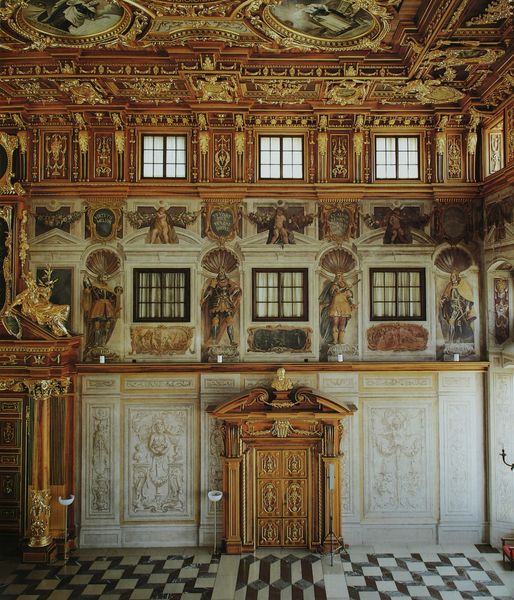
Titel: Westlicher Teil der Südwand des Goldenen Saales
Künstler: Johann Matthias Kager
Standort: Augsburg
Institution: Rathaus
Schlagwörter: blau, gemälde, mann, weiß, gelb, grün, menschen, braun, bunt, fenster, frau, glas, grau, hell, holz, kariert, lampe, lampen, licht, marmor, männer, raum, schmuck, schwarz, säule, säulen, tür, gebäude, haus, rot, schloss, karo, malerei, muster, ornament, schachbrett, schachbrettmuster, alt, wand, architektur, barock, bildnis, innenraum, porträt, vorhang, gitter, kirche, boden, gold, interieur, decke, innen, girlande, krone, renaissance, rokoko, schön, tondo, engel, skulptur, statue, relief, ecke, fassade, italien, perspektive, türen, fußboden, tanzsaal, hellbraun, giebel, farbe, türe, grisaille, pilaster, saal, figuren, kuppel, fliessen, könig, dekoration, vorhänge, büste, glanz, dekor, ornamente, verzierung, wandmalerei, türrahmen, leuchter, stuck, balken, innenansicht, bronze, hoch, tor, bemalt, halle, foto, fotografie, photographie, nische, antike, medaillon, dreistöckig, palast, palazzo, schwarz weiß, fliesen, holzdecke, mosaik, kunst, pracht, rathaus, ritter, rom, kapitell, schnitzerei, photo, wandschmuck, fries, dreiecksgiebel, portal, sims, schnörkel, gesims, skulpturen, statuen, voluten, herrschaftlich, farbfoto, residenz, götter, manierismus, fresken, florenz, reichtum, antikisierend, etagen, porticus, deckenfresken, kasetten, kassetten, kassettendecke, konsole, muschel, deckengemälde, fresko, museum, marmorboden, muscheln, prunk, teuer, putten, illusion, helden, putti, täuschung, geometrie, quadrat, aufnahme, verzierungen, fresco, ovale, kirsche, süddeutschland, schnitzereien, schnitzwerk, rinascimental, kostbar, vertäfelung, historisch, aufriss, nischen, profanbau, aedikula, hofgarten, deckenmalerei, kasettendecke, segmentgiebel, thympanon, nischenfiguren, wanddekoration, tondi, geschmückt, decken, prachtvoll, augsburg, vertikale, landshut, pompös, holzverkleidung, conchen, innenausstattung, musche, apostel, ficken, scheinarchitektur, altertum, blattgold, schörkel, ikonografie, mamorboden, prunksaal, stuckatur, braung, rockocko, goldener saal, marmorrelief, augentäuschung, schwarzt, photograhie, marmaor, atatuen, ausgeschmückt, dan brown, frescken, gay, gesprenger giebel, gesprengter giebel, glibel, kachelhoden, kassettierte decke, langegot, marmorsaal, muschelmotiv, muschelnischen, muschelornamente, roccofassade, sacral, scheinfenster, deckenfreko, innnen, protz, innenruam, oranemente, kostbark, reckenmalerei